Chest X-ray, AP view. Patient: 63 years old, sex M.
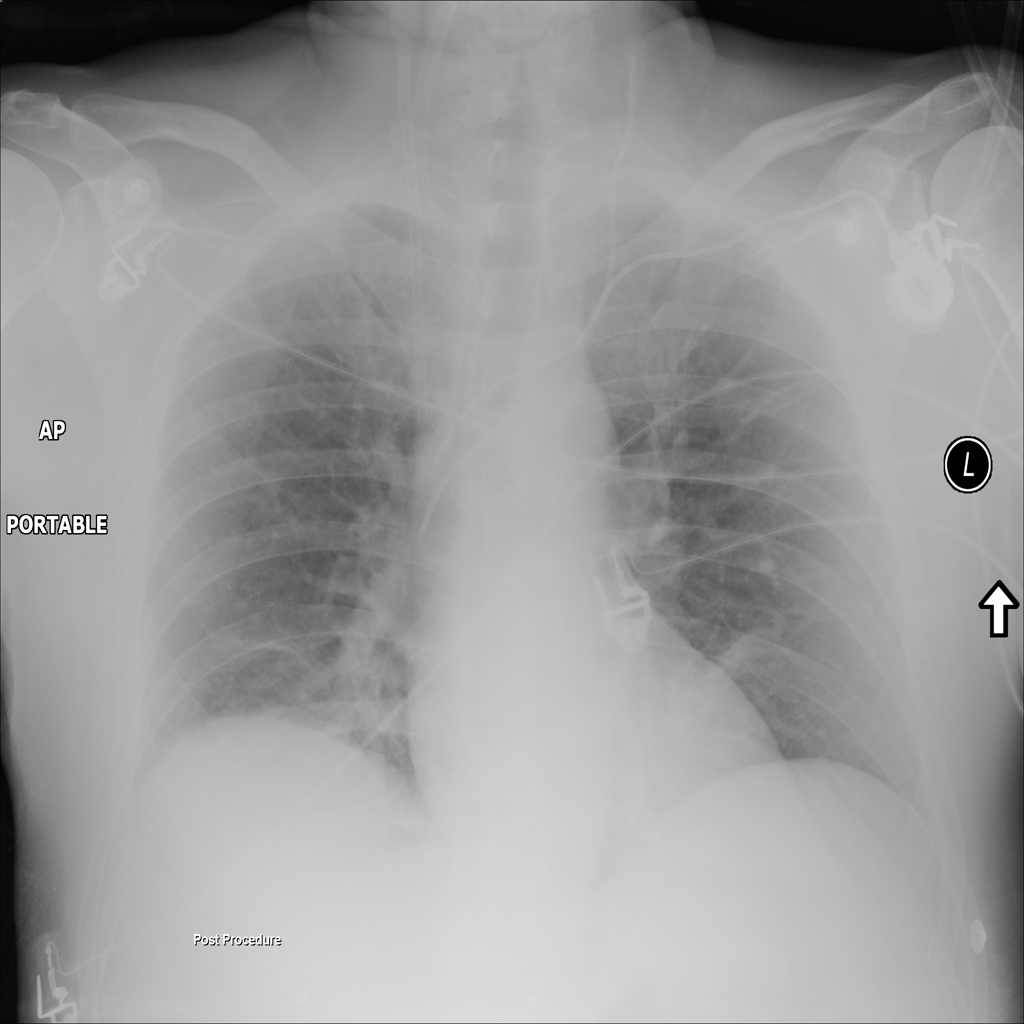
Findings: Atelectasis